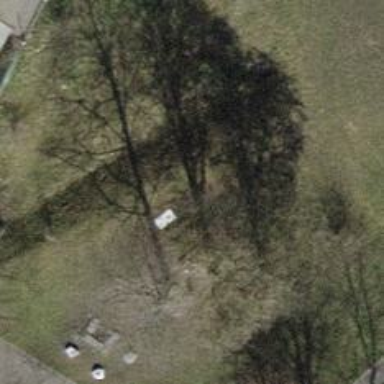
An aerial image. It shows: Picnic table located in leisure land area.